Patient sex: M
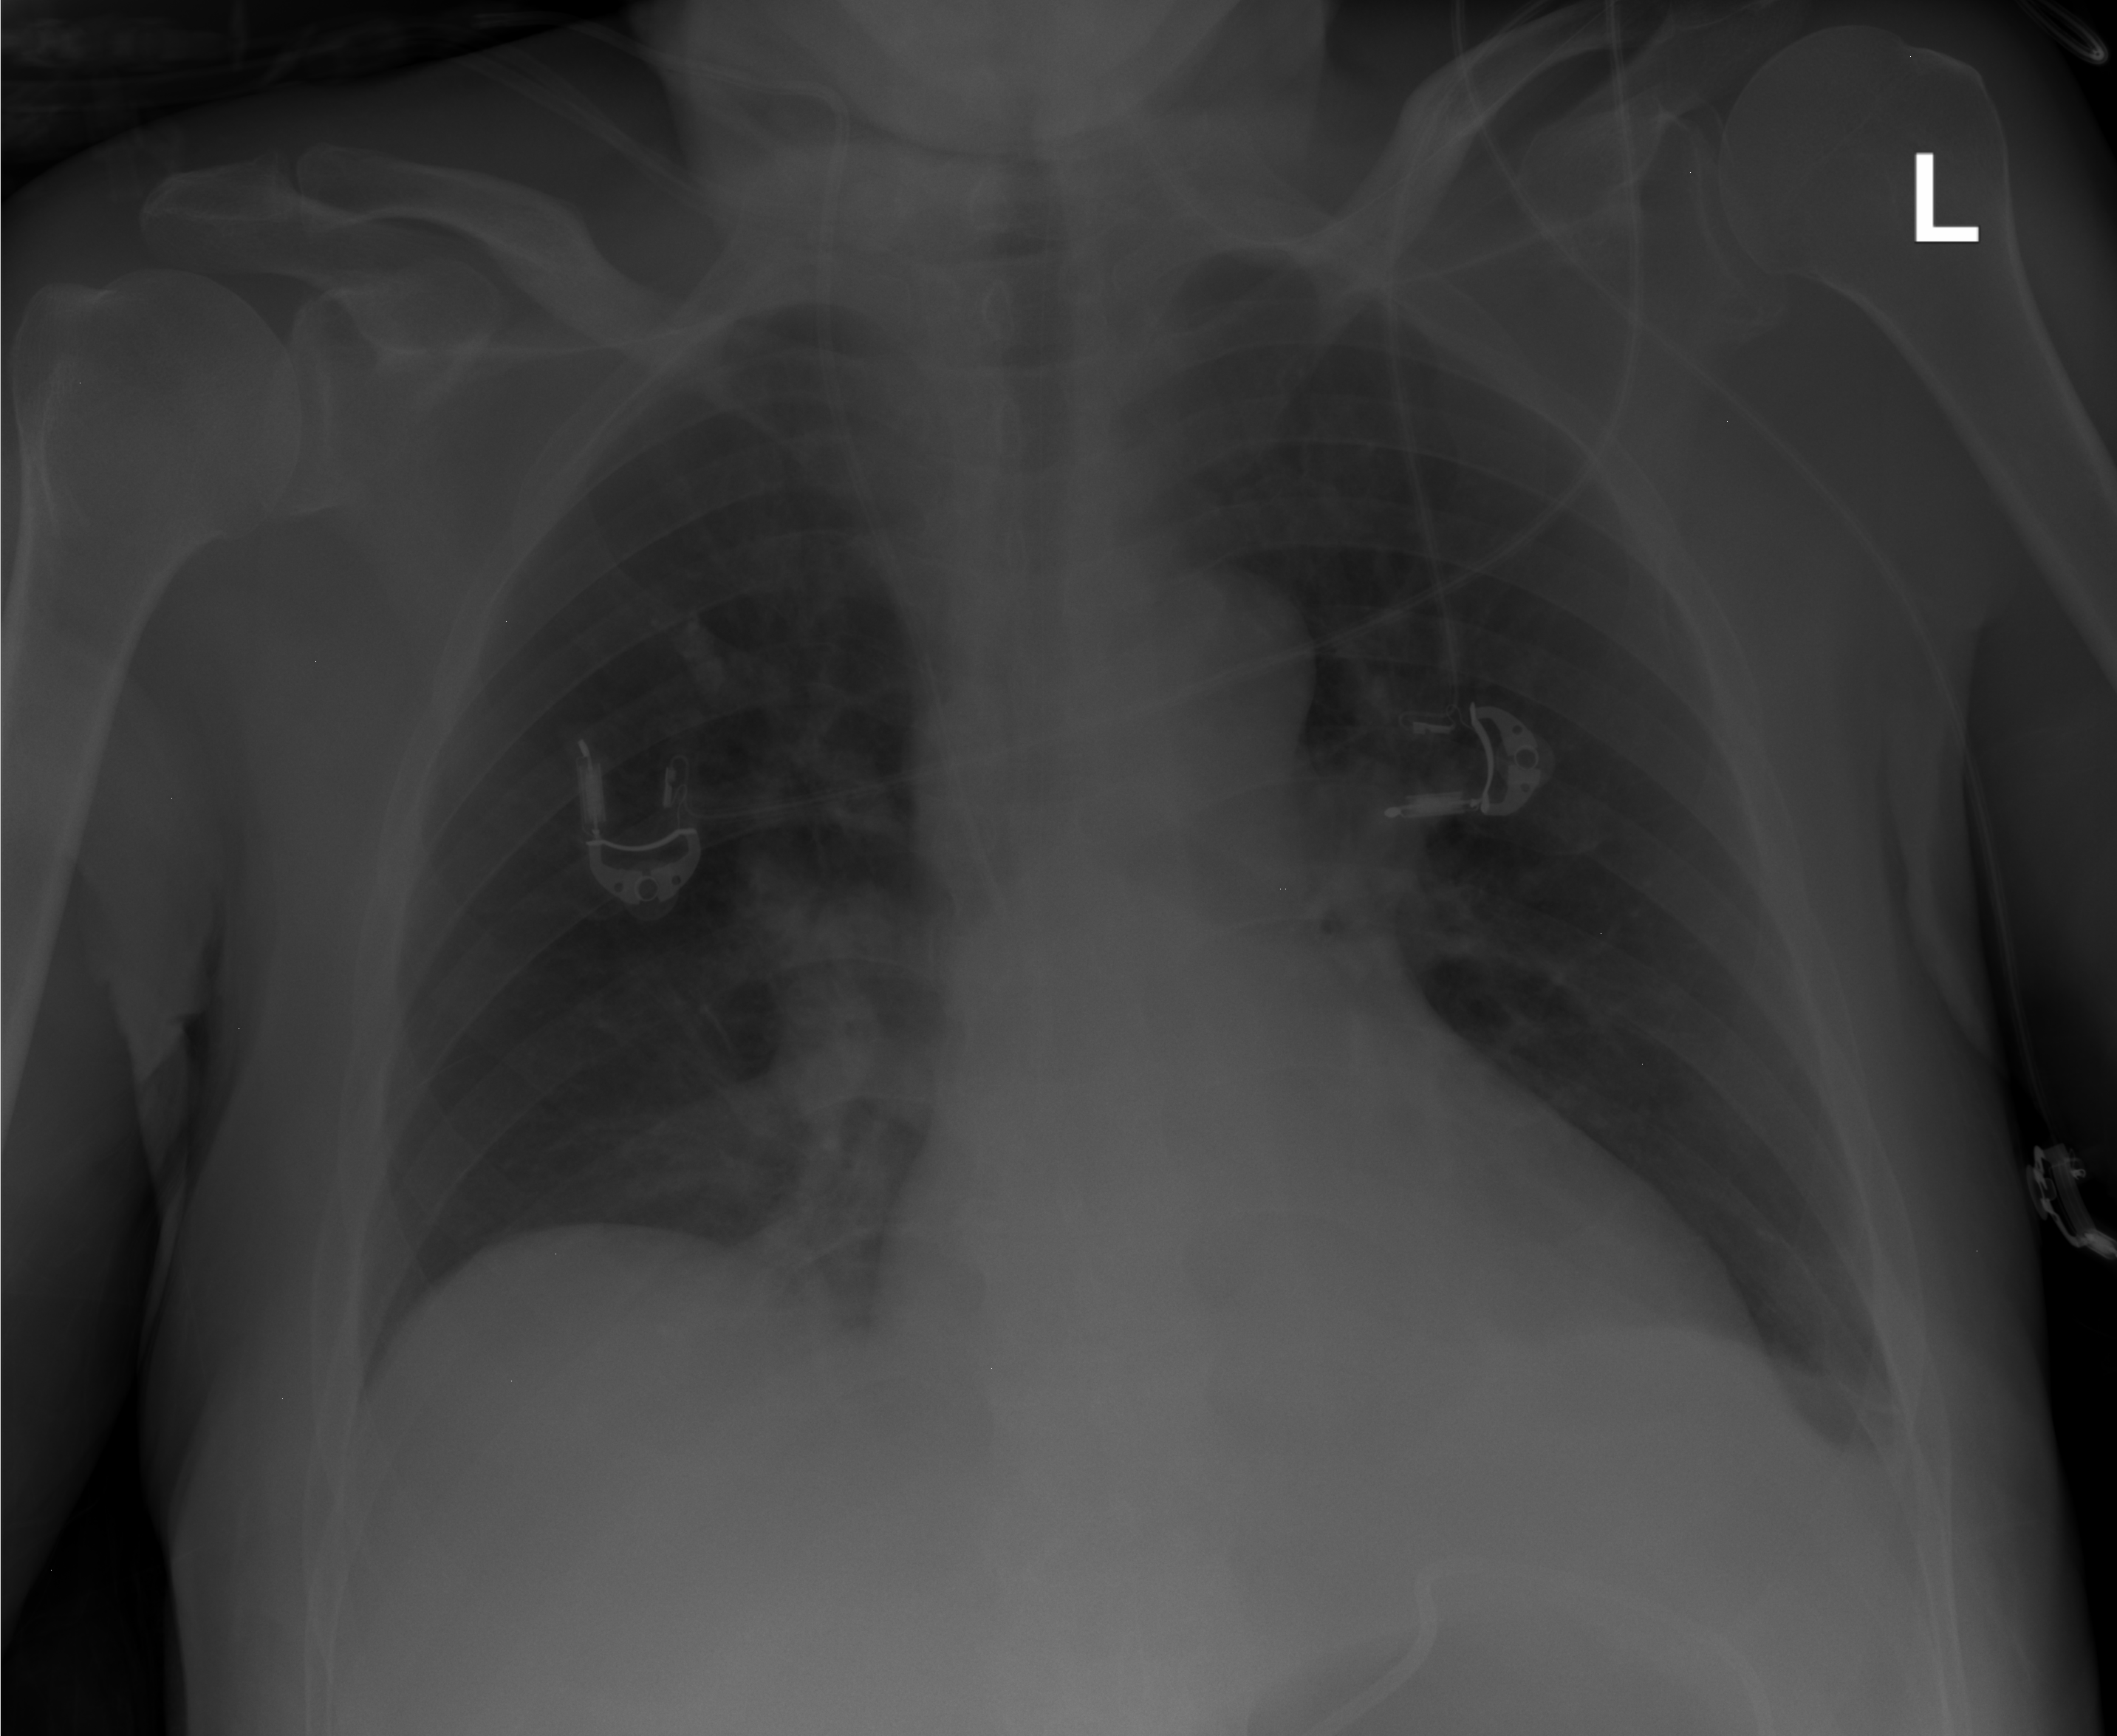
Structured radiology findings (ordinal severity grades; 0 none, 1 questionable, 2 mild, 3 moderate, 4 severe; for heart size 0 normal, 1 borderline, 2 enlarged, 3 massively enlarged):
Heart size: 0
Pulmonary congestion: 0
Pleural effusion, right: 0
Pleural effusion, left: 0
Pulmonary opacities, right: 1
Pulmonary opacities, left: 0
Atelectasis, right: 2
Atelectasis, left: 0